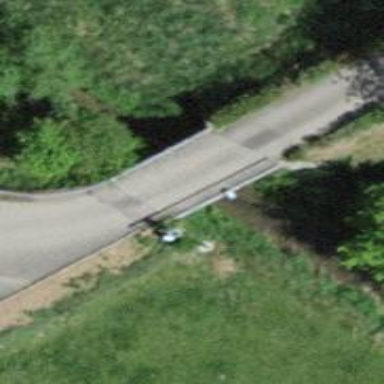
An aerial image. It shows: Track crossing bridge with grade 2 tracktype.